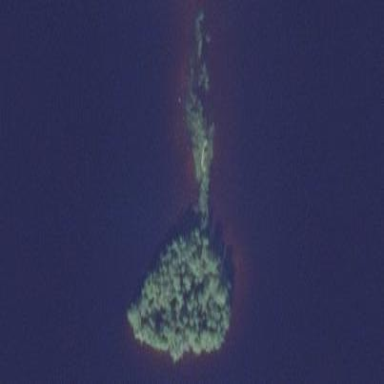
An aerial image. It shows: Islet.